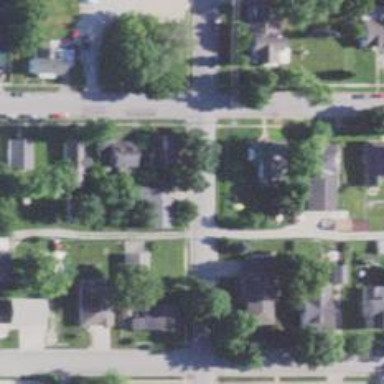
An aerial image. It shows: Alley classified as service road.